Question: After some research I found CloudBess a really cool free Java Hosting server.
The problem is when I'm creating APP it takes many many time (I'm still waiting...) and just don't happen nothing
Like this image
If anyone knows other free GlassFish server please tell me
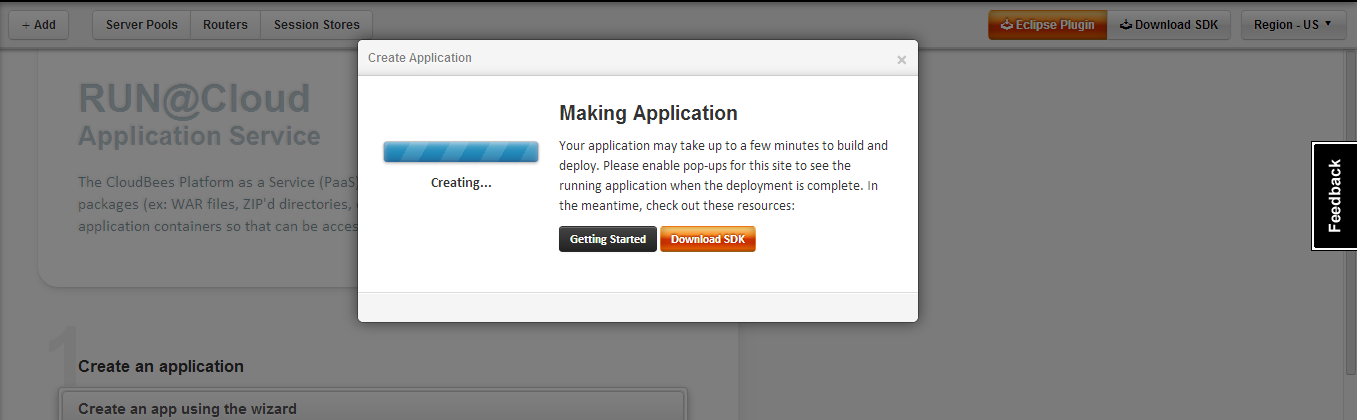
Answer: I am going to report this issue to Web Development team, I am able to reproduce it on my instance. We will fix it as soon as possible.
Anyway, best way to deploy a Glassfish application on CloudBees platform is always through the <URL> since it is the only tool you can use to manage all the features on the runtime environment.
- <URL>
To deploy your app is pretty straight forward. For example, for , you just need to run this command with the CloudBees SDK.
'''
bees app:deploy -t glassfish4 -a my-app path/to/my/app.war
'''
On the other hand, for the , it is:
'''
bees app:deploy -a myapp -t glassfish4-full path/to/my/app.war
'''